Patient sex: M
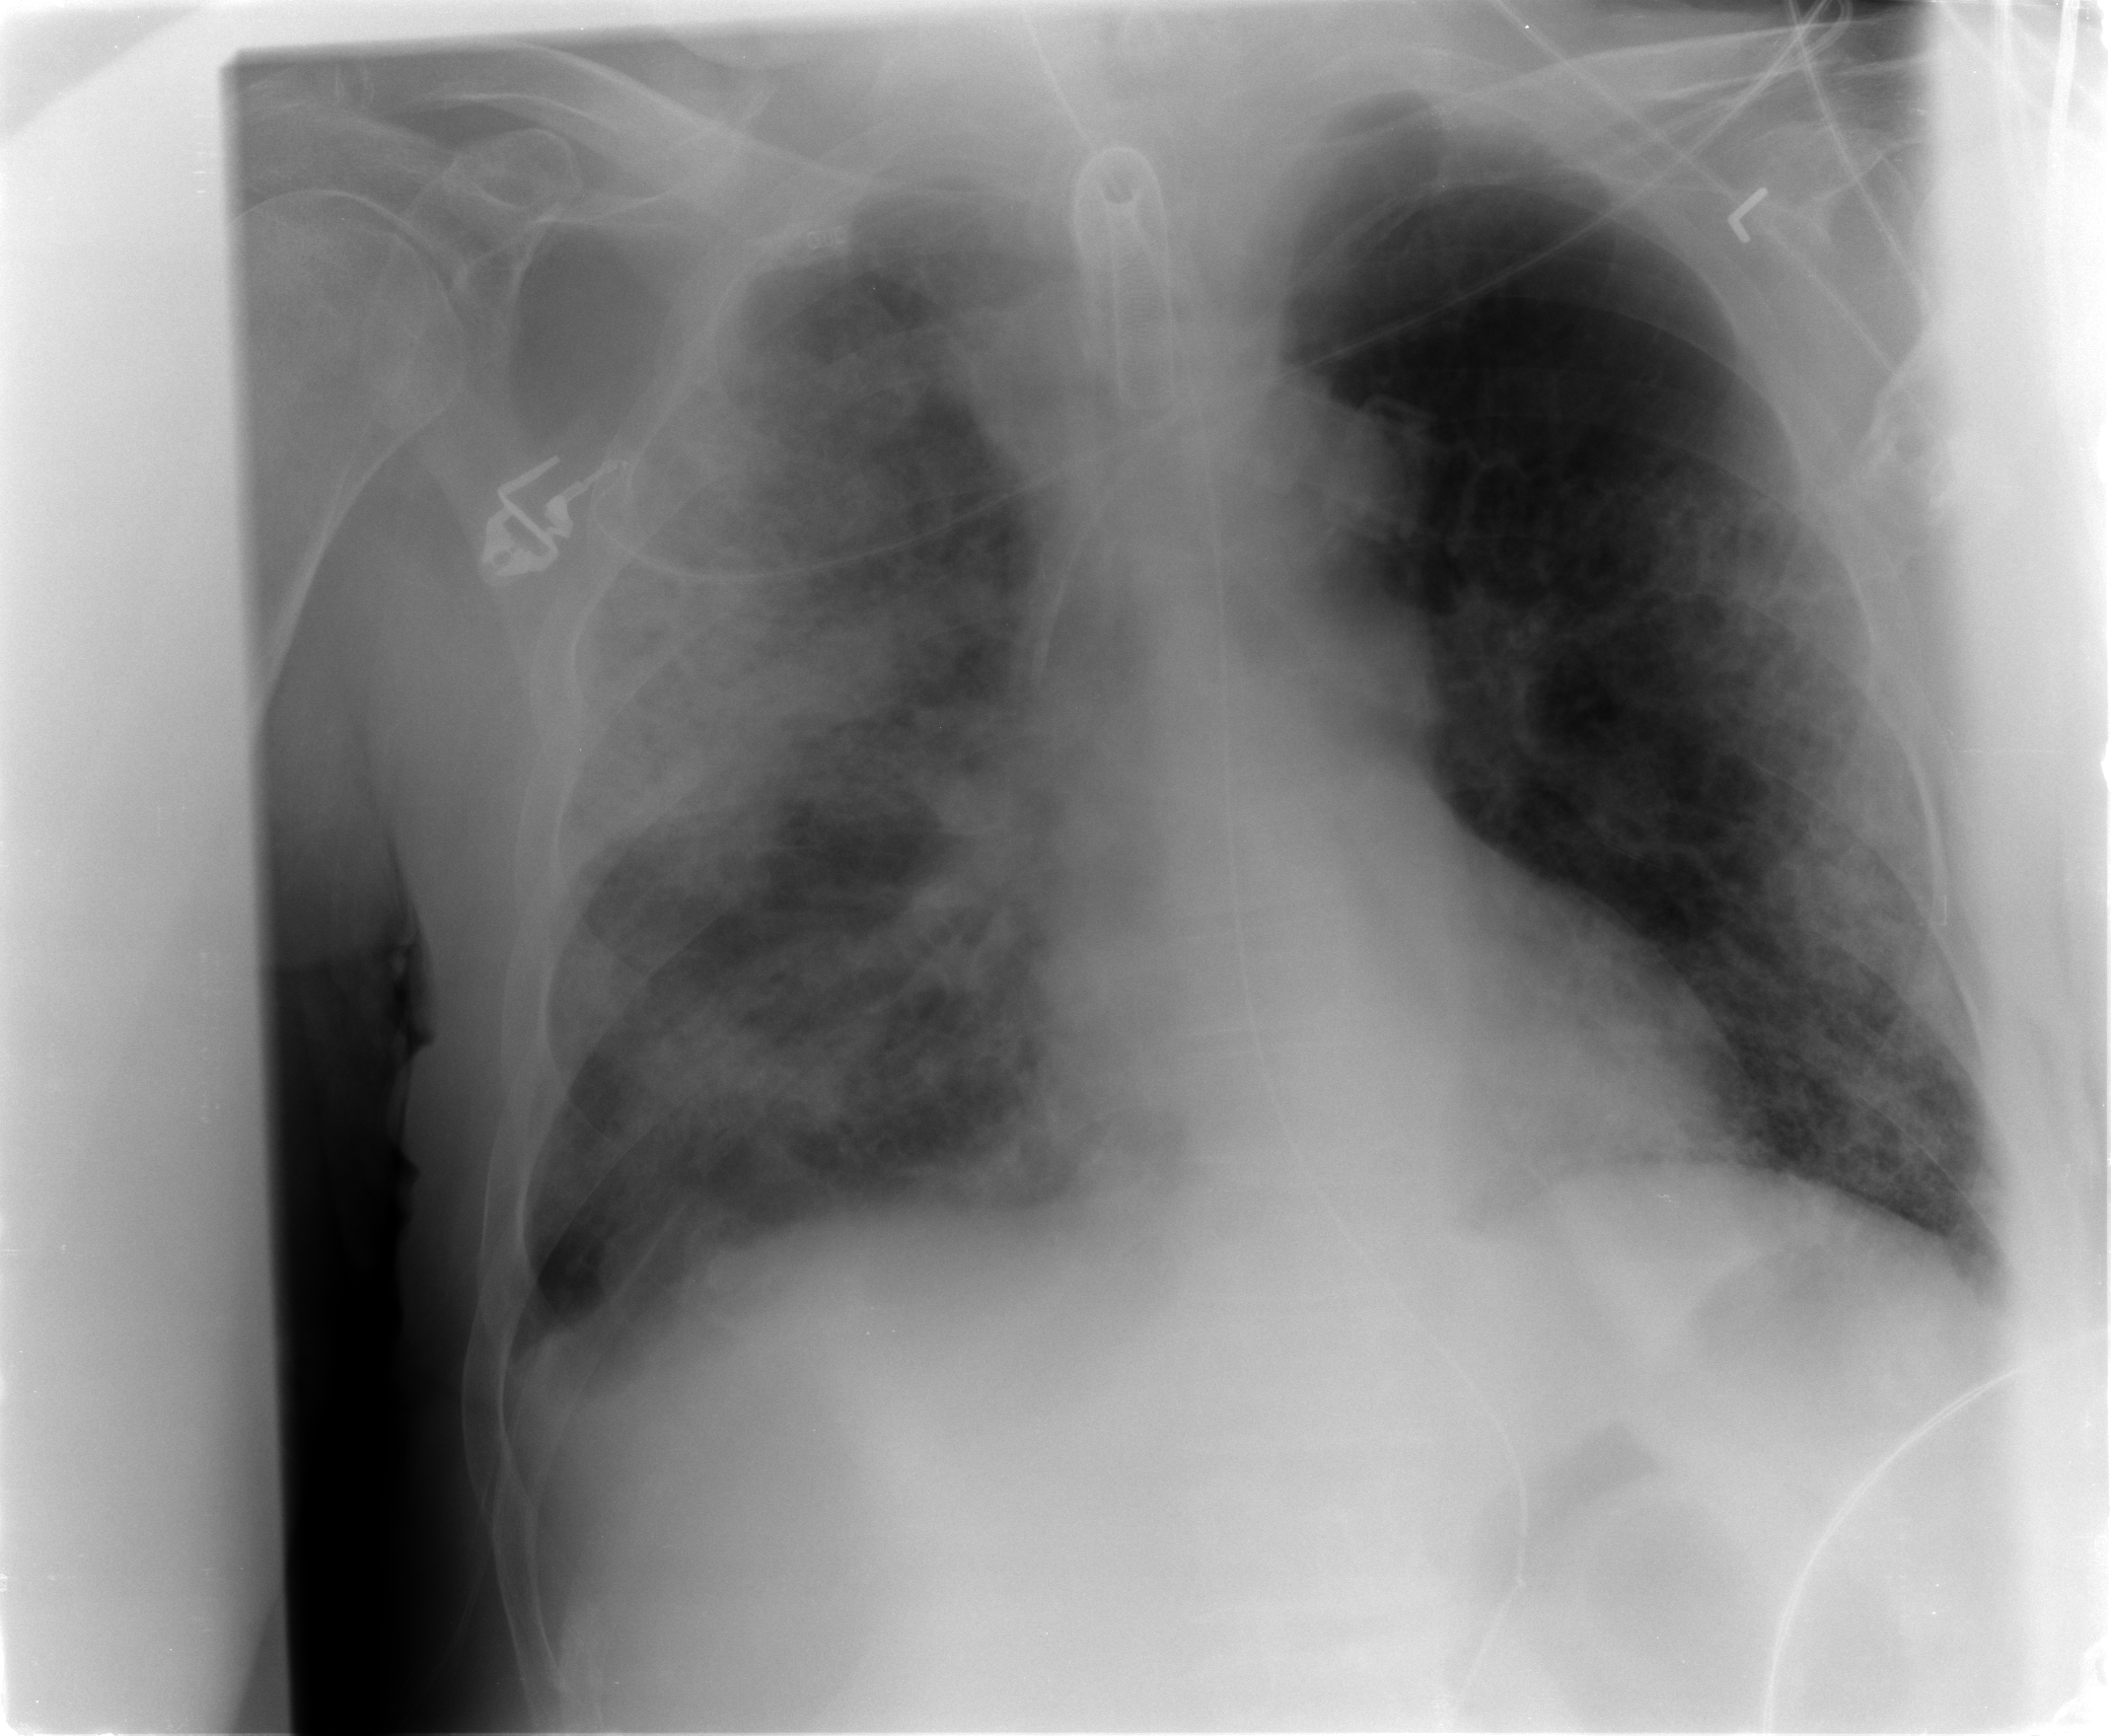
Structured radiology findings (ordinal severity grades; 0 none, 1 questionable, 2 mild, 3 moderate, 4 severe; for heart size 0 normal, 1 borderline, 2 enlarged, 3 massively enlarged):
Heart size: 0
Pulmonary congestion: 2
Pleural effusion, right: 2
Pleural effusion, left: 2
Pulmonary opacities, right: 3
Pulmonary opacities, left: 2
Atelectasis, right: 3
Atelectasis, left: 2